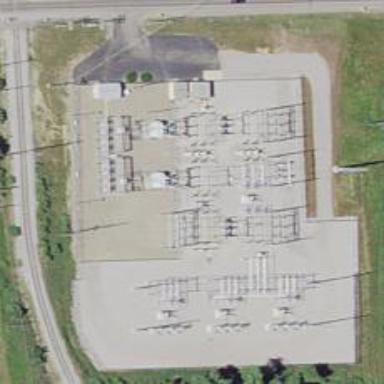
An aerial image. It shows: Switch for power supply.